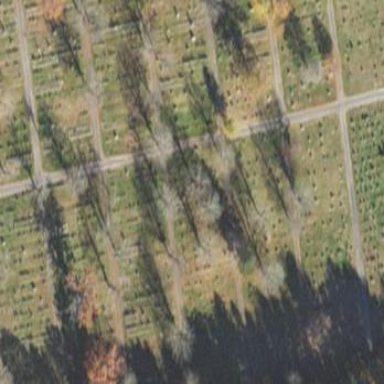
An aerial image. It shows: Cemetery with historic significance.